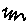
Label: zigzag